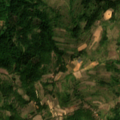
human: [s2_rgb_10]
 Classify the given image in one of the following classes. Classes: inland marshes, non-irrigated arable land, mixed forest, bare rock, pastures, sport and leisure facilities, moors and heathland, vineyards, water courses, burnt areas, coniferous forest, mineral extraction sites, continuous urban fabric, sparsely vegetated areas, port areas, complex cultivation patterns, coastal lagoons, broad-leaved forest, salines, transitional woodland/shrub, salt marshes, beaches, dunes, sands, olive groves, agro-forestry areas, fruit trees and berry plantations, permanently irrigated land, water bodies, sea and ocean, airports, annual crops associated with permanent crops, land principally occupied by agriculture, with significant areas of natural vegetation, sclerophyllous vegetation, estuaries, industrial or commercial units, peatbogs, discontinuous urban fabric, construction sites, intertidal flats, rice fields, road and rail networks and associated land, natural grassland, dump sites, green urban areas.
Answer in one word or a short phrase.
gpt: complex cultivation patterns, land principally occupied by agriculture, with significant areas of natural vegetation, broad-leaved forest, transitional woodland/shrub